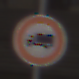
Verkehrszeichen: VerbotFuerKraftfahrzeugeUeberDreiKommaFuenfTonnen
Umgebung: Outdoor, Urban
Tageszeit: Midday
Wetter: Overcast
Licht: Natural
Jahreszeit: NotSpecified
Kontrast: LowContrast